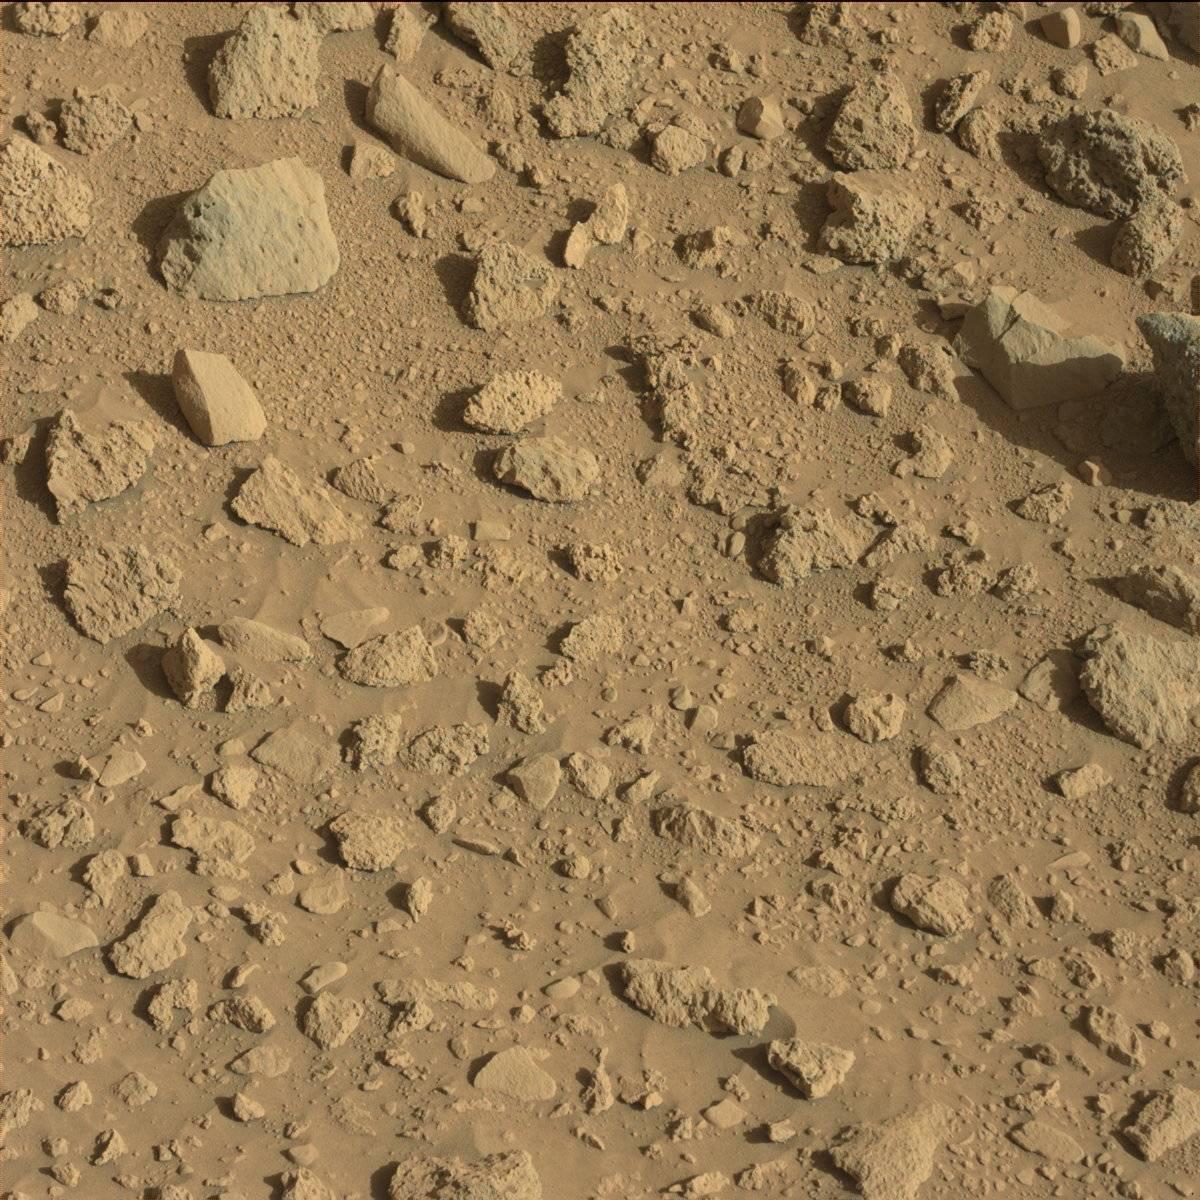
Terrain classes present: Bedrock, Sand / Soil